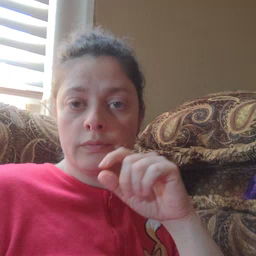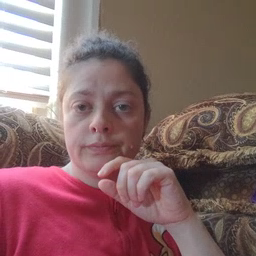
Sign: giraffe